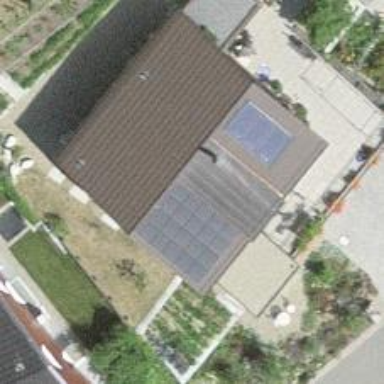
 consisting of solar photovoltaic panels."